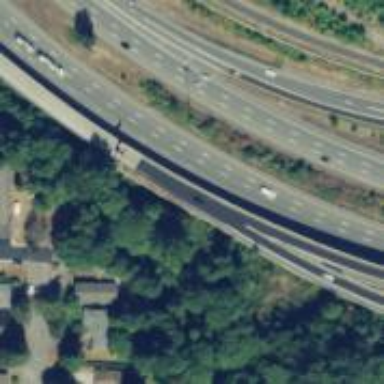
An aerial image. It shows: Motorway junction.